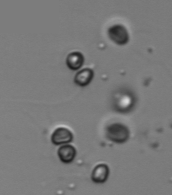
Label: Phaeocystis